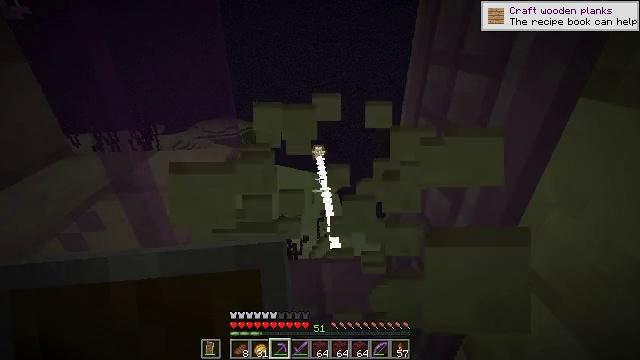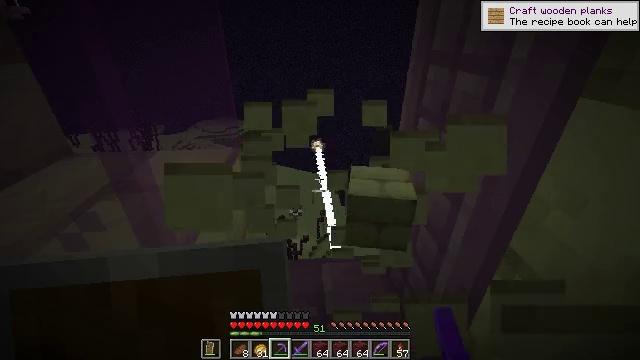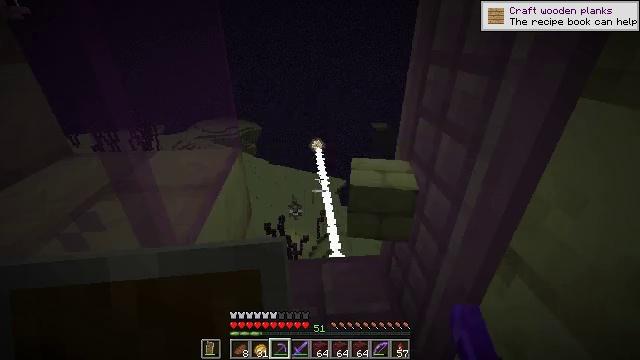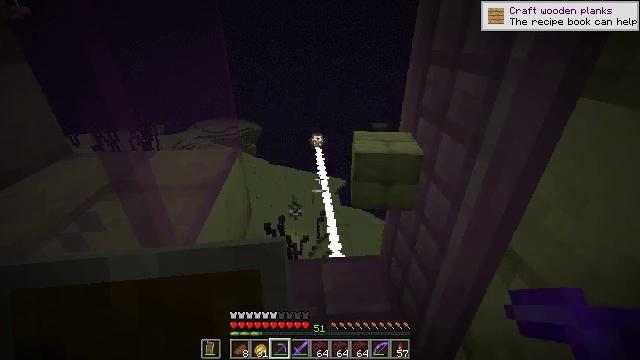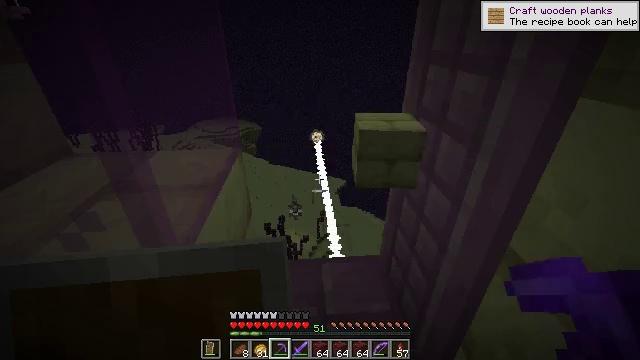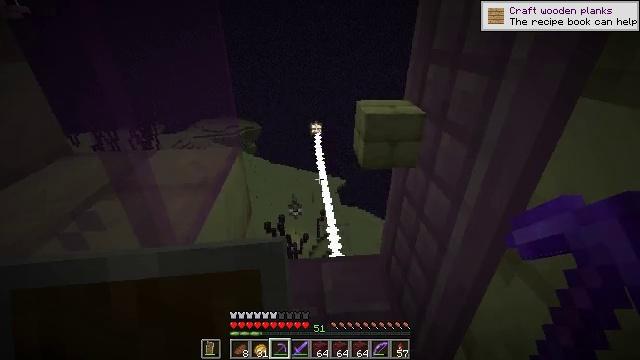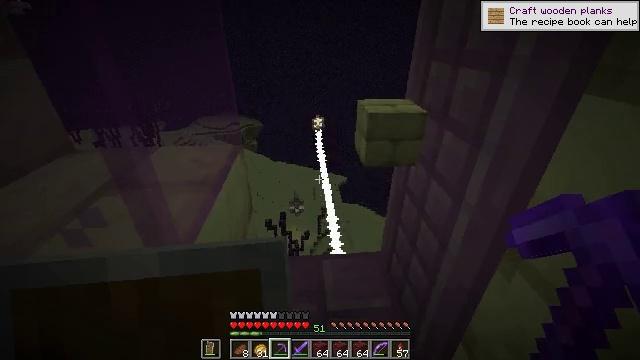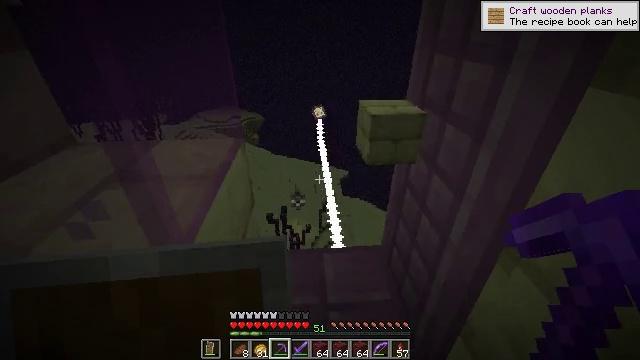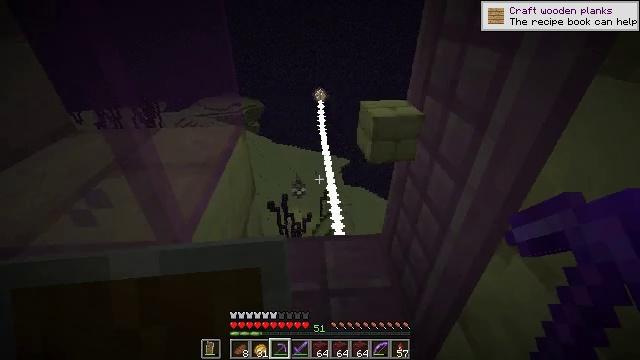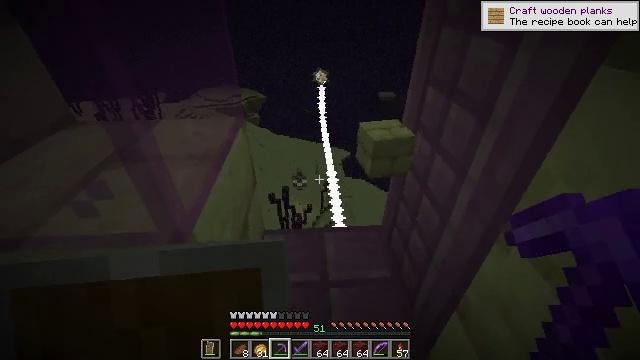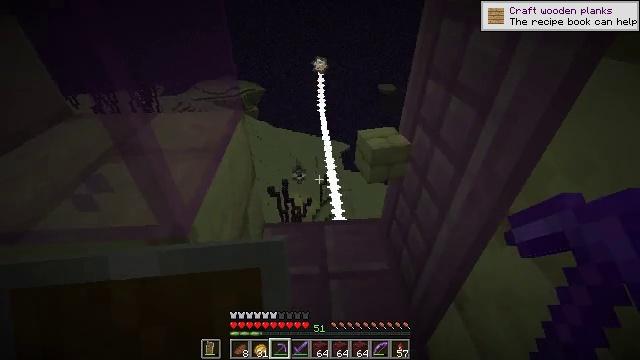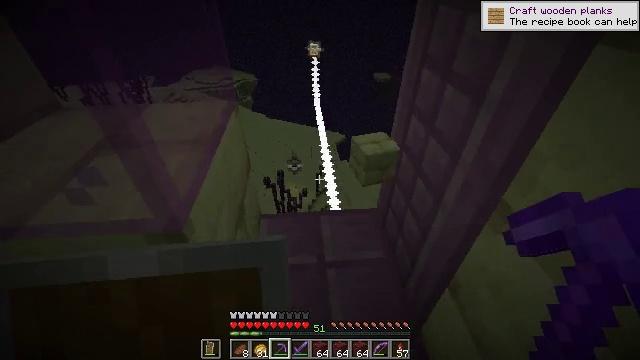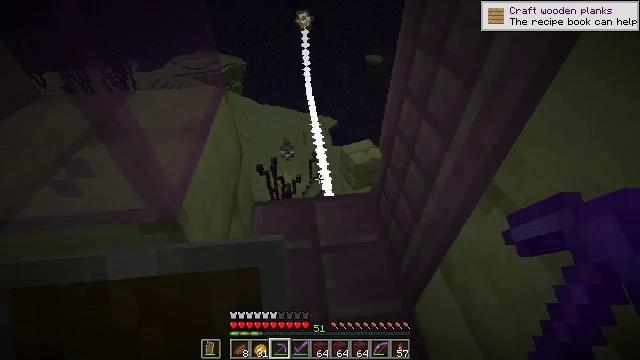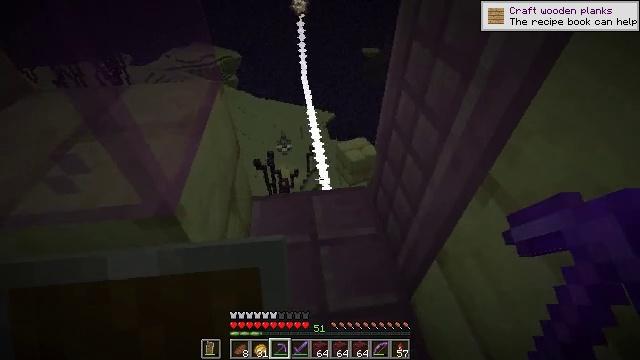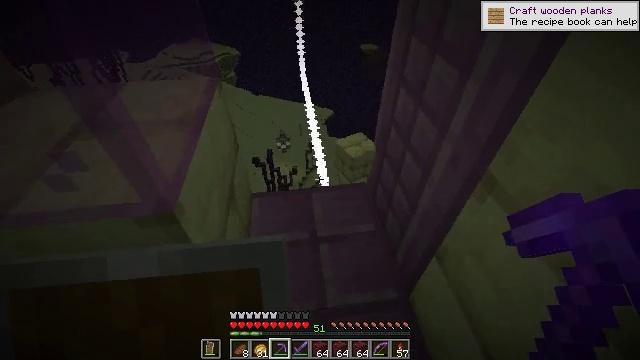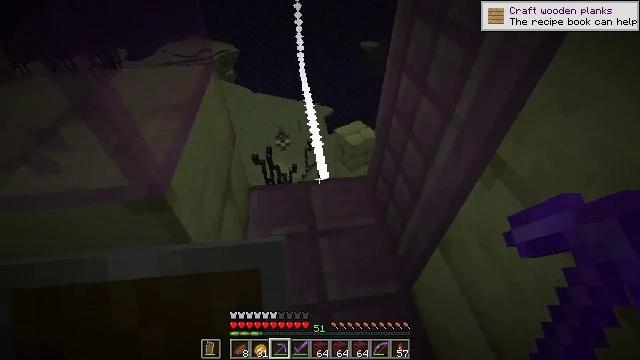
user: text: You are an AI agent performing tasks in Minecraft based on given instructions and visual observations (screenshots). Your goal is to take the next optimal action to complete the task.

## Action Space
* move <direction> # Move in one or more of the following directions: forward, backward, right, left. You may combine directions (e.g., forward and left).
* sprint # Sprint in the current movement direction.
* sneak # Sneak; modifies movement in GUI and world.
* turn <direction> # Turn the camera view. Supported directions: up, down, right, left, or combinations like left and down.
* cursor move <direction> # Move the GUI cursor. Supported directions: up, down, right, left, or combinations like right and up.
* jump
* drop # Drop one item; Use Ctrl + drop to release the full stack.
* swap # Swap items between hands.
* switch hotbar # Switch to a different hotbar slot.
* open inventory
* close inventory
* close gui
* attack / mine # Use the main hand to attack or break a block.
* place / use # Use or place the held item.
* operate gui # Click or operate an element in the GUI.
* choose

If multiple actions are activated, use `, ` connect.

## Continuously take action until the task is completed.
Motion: motion action
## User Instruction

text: Mine the purpur block.
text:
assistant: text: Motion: no_op
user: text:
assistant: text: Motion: no_op
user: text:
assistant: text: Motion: no_op
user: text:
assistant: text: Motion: no_op
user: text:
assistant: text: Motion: no_op
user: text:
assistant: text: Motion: no_op
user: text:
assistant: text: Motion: turn down
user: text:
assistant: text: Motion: turn down
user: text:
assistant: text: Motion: turn down
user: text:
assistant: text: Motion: turn down
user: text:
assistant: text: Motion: turn right and down
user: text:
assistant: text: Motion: turn right and down
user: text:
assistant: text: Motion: turn down
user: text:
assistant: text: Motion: sneak
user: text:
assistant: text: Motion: sneak
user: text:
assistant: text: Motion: sneak
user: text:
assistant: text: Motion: sneak
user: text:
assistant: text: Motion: move forward, sneak
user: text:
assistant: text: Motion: move forward, sneak
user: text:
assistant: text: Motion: move forward, sneak, turn down
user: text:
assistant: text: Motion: move forward, sneak
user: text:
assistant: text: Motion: move forward, sneak, turn down
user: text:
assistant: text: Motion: move forward, sneak, turn down
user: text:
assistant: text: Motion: move forward, sneak, turn down
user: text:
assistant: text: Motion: move forward, sneak, turn down
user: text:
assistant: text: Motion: move forward, sneak, turn down
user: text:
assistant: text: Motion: move forward, sneak
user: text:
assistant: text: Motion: move forward, sneak, turn down
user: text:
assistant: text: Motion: move forward, sneak, turn down
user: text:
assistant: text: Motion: move forward, sneak, turn down